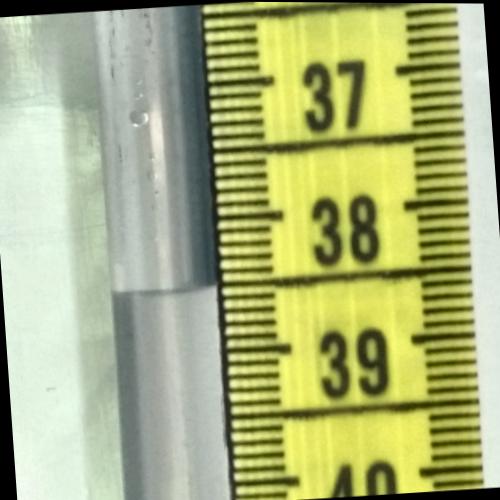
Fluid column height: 38.5 cm